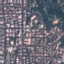
Land use / land cover class: Residential